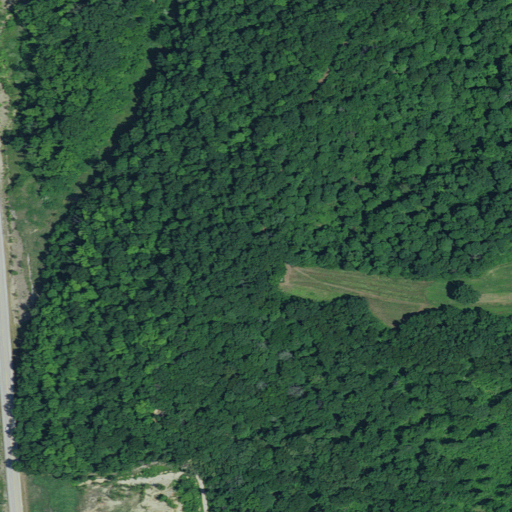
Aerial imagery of mountain in Missouri named Pickerton Hill containing deciduous forest, open development, grassland, medium intensity development, and low intensity development